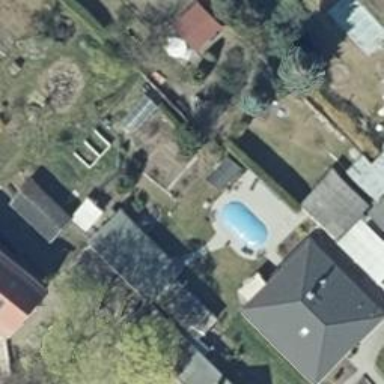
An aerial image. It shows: Swimming pool located in leisure land.